Interaction volume radius: 5 \u00c5
Interaction volume height: 20 \u00c5
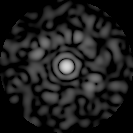
Disorder parameter: 0.8701